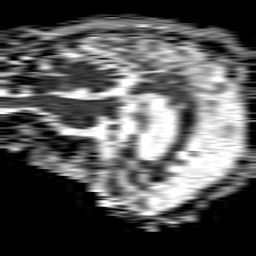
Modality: ADC
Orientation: sagittal
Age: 51
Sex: male
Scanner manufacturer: philips
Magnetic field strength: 1.5 T
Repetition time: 4.6 s
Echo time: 0.08528 s